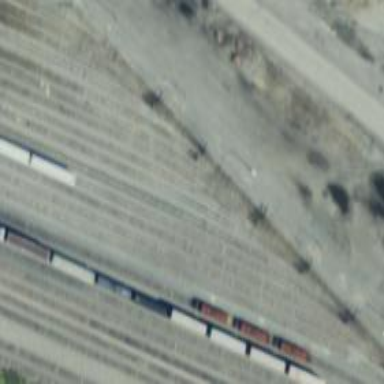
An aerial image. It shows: Railway yard used for servicing trains.